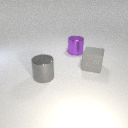
large gray metal cylinder to the left of large purple metal cylinder